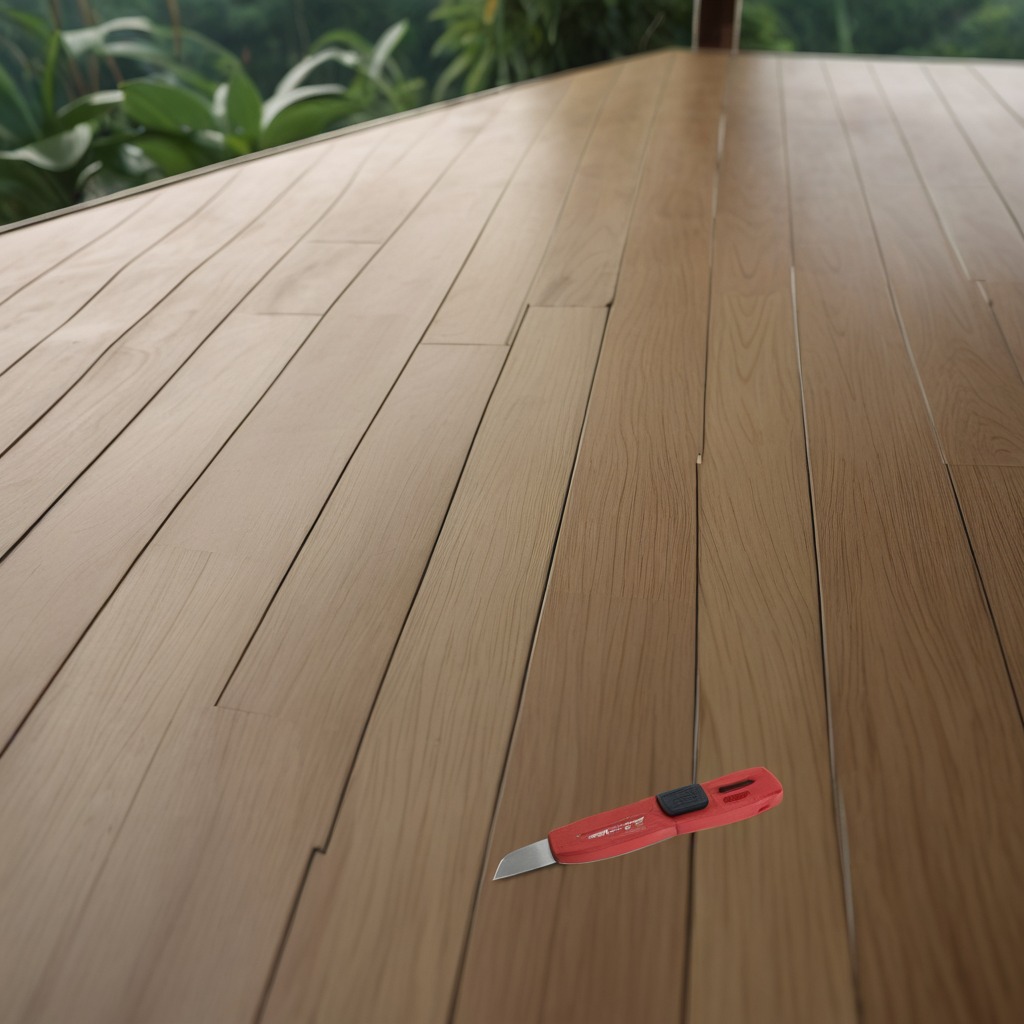
A utility knife lying on a wooden table in a jungle field workshop tent.